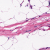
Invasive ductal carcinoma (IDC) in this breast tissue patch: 1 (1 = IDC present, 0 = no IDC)